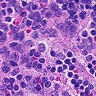
Metastatic tissue present: no